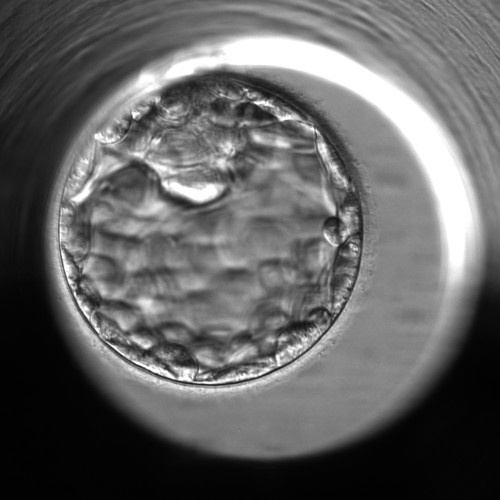
Embryo quality: good